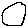
Label: circle